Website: home-depot
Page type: billing-address
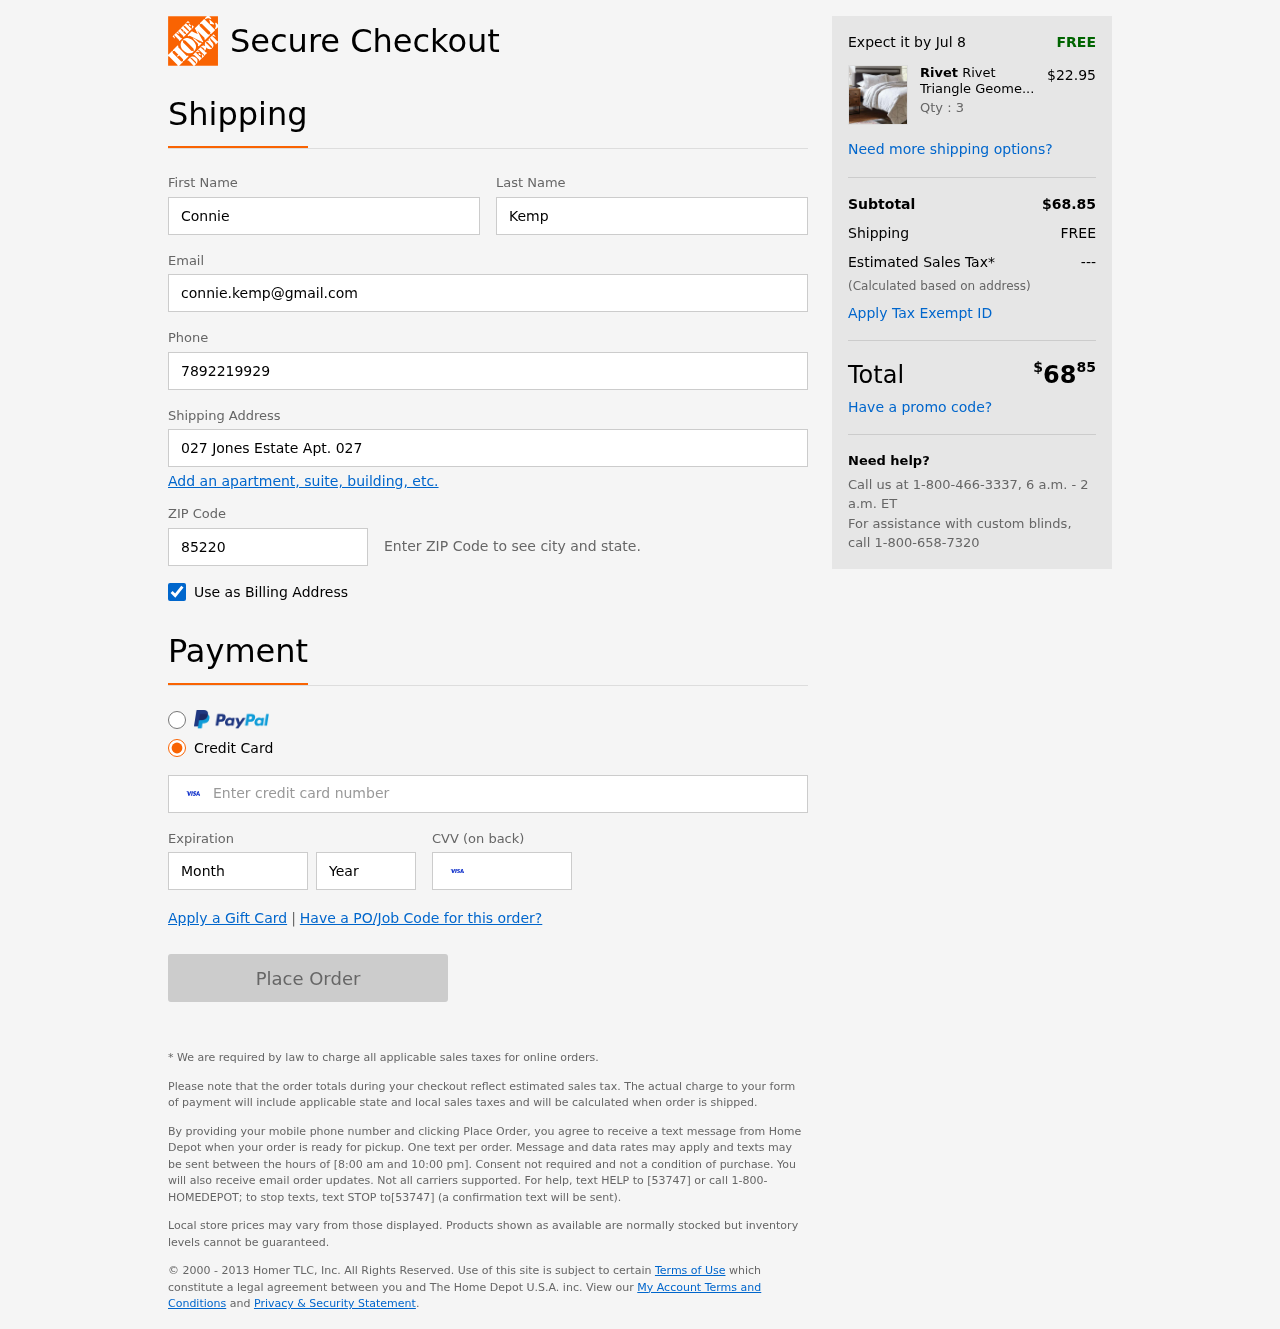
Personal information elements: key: PII_FIRSTNAME
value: Connie
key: PII_LASTNAME
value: Kemp
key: PII_EMAIL
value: connie.kemp@gmail.com
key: PII_PHONE
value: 7892219929
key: PII_STREET
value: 027 Jones Estate Apt. 027
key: PII_POSTCODE
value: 85220
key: PII_CARD_NUMBER
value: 4006 9036 9932 1023
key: PII_CARD_EXPIRY_MONTH
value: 07
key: PII_CARD_CVV
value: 391
Product elements: key: PRODUCT1_BRAND
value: Rivet
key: PRODUCT1_NAME
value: Rivet Triangle Geometric Pattern Cotton Duvet Comforter Cover Set
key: PRODUCT1_PRICE
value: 22.95
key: PRODUCT1_QUANTITY
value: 3
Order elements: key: ORDER_DELIVERY_DATE
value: Jul 8
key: ORDER_SUBTOTAL
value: $68.85
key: ORDER_SHIPPING_COST
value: FREE
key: ORDER_TAX
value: ---
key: ORDER_TOTAL2
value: $6885